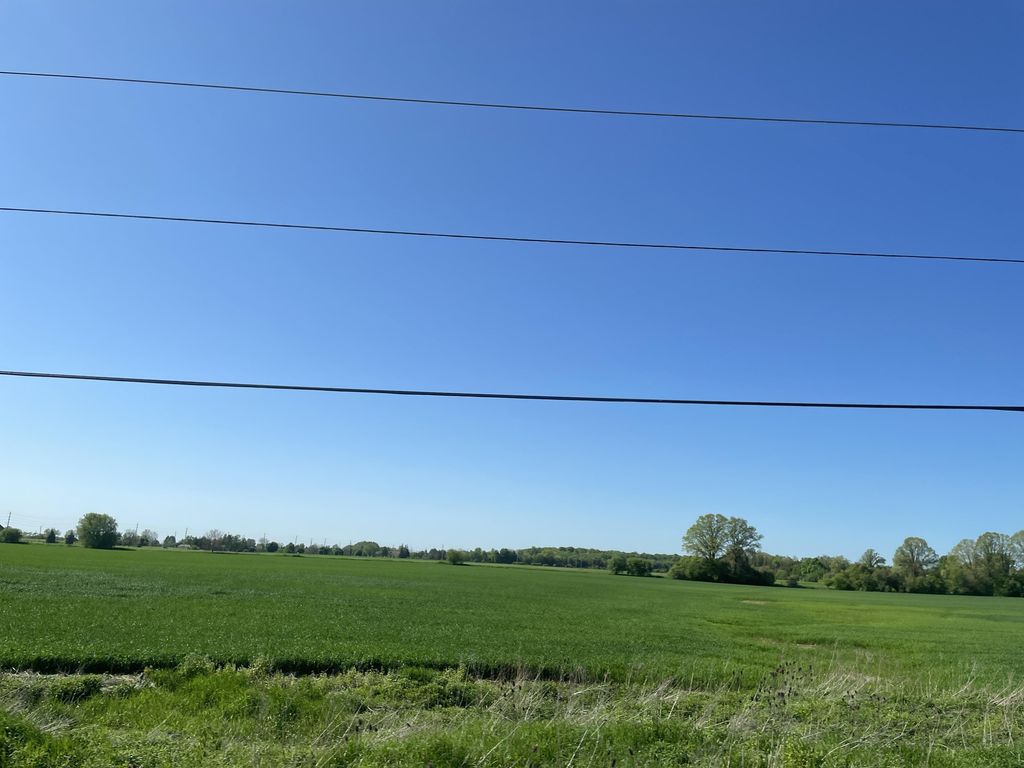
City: kitchener-waterloo